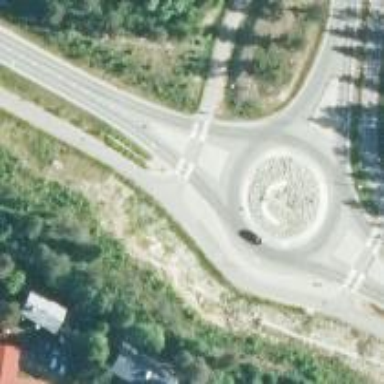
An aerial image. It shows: Tertiary road leading to roundabout.